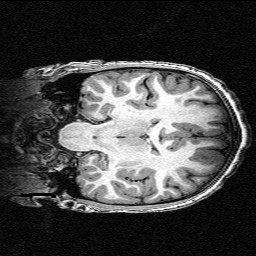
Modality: T1w
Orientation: coronal
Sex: female
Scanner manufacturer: siemens
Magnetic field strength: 3 T
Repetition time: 2.3 s
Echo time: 0.00336 s